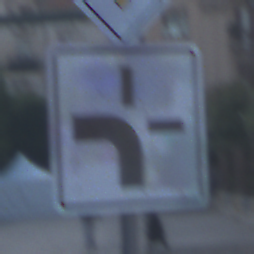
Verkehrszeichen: VerlaufVorfahrtsstrasse1
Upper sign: Vorfahrtsstrasse
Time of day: SunriseSunset
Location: Outdoor (Urban)
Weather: PartlyCloudy
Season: NotSpecified
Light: Natural